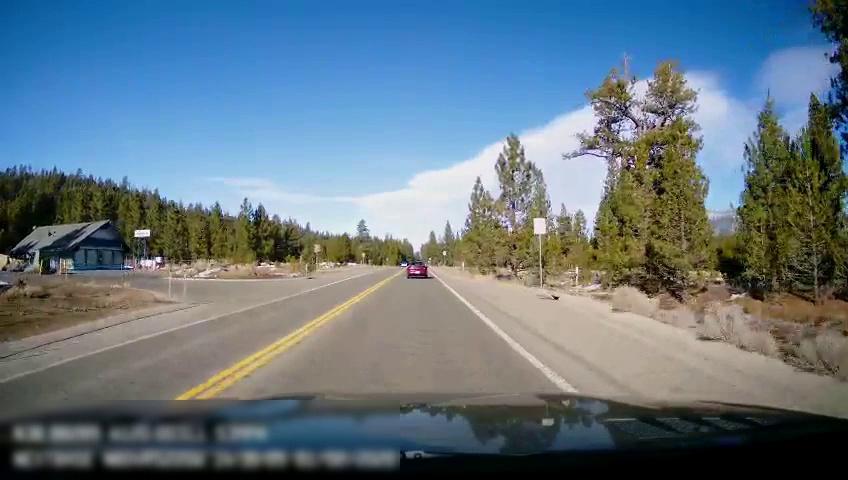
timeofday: Day
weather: Sunny
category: Drivable Space
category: Vehicles | Car
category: Lanes | Current Lane
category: Lanes | Current Lane
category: Lanes | Opposite Lane
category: Traffic | Signs